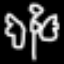
Label: angel